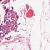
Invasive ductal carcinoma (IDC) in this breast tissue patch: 0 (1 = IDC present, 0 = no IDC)